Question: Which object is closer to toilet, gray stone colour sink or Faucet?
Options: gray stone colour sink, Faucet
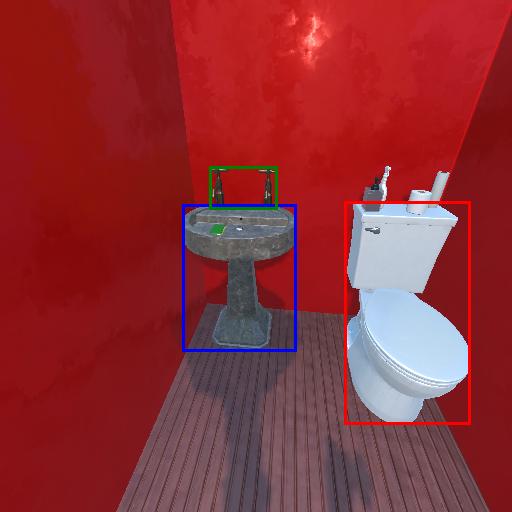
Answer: gray stone colour sink